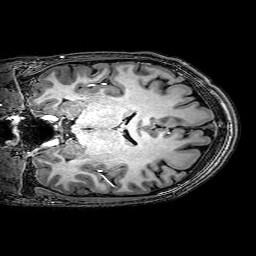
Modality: T1w
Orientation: coronal
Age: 21
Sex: male
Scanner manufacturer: philips
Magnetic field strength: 3 T
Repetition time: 0.009 s
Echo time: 0.00351 s